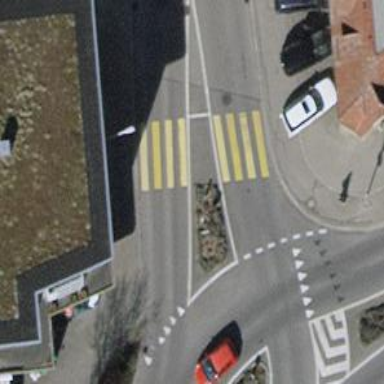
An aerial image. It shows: Marked crossing with zebra sign and island in the middle.